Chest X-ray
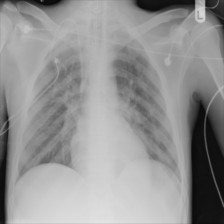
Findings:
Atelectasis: negative
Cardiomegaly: negative
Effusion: negative
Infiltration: negative
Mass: negative
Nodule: negative
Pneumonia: negative
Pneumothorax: negative
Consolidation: positive
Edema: negative
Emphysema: negative
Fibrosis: negative
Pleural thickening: negative
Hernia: negative